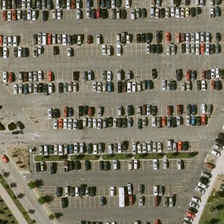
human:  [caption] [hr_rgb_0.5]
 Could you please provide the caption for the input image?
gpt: many cars are parked in a parking lot near several green trees .

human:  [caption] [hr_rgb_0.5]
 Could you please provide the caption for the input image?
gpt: many cars are parked in a parking lot near several green trees .

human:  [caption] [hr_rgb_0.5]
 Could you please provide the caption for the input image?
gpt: many cars are parked in a parking lot near several green trees .

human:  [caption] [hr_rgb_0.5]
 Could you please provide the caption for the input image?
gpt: many cars are parked in a parking lot near several green trees .

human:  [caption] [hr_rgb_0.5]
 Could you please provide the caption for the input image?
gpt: many cars are parked in a parking lot near several green trees .